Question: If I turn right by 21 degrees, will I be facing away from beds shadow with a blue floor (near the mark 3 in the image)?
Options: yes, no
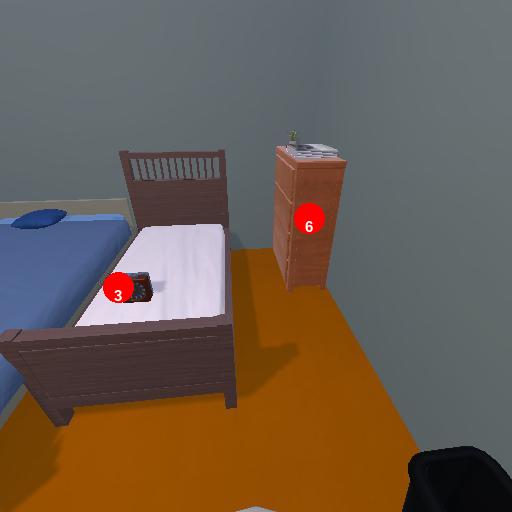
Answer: yes